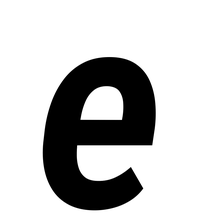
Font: Roboto-Italic_Condensed_SemiBold_Italic